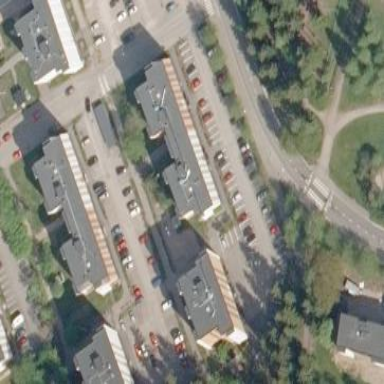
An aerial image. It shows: Paved parking area.